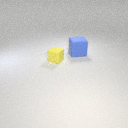
small yellow rubber cube to the left of large blue rubber cube